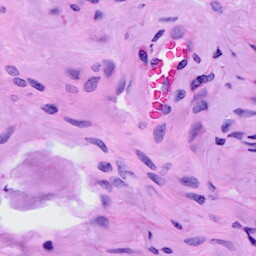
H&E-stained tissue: Cervix